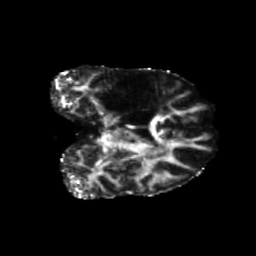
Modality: FA
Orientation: coronal
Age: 46
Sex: female
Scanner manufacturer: siemens
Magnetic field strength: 3 T
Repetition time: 5.25 s
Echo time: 0.08 s